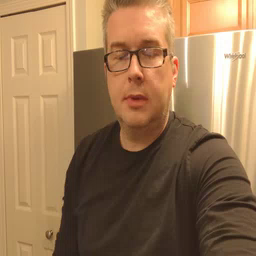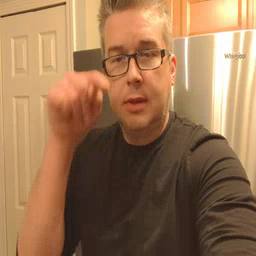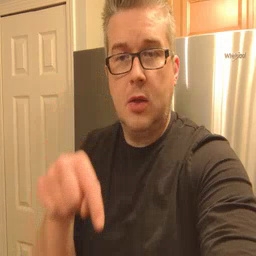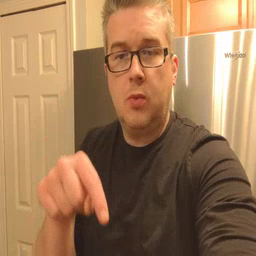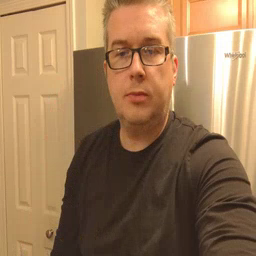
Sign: down